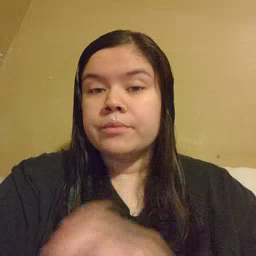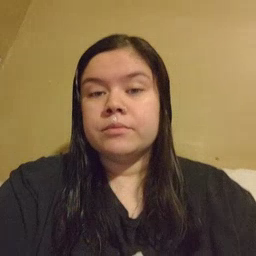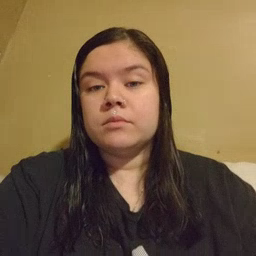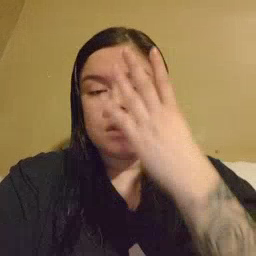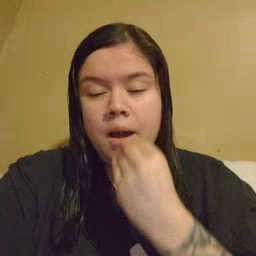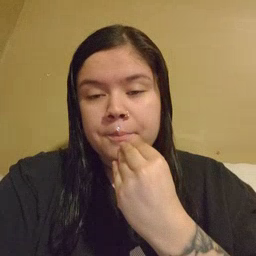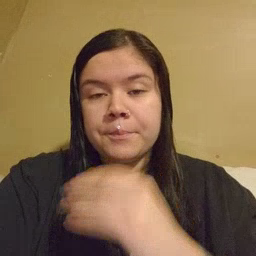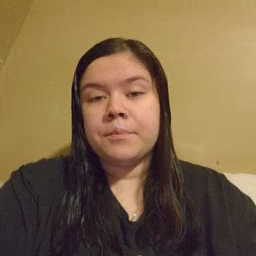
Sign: nap